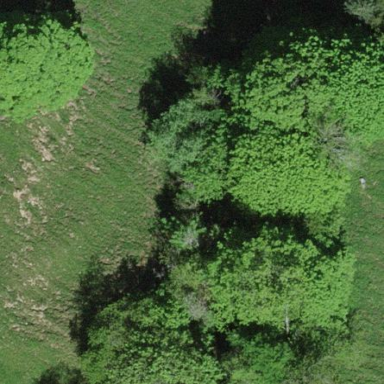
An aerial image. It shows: Forest area.